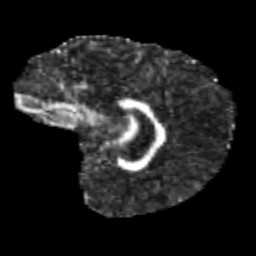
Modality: FA
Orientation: sagittal
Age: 10
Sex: male
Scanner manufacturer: siemens
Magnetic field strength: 3 T
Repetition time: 3.8 s
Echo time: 0.07 s